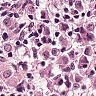
Metastatic tissue present: yes